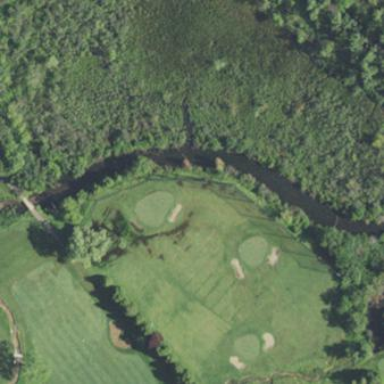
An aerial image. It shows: Scenic view of water hazard on golf course. The natural water feature adds beauty to the landscape.